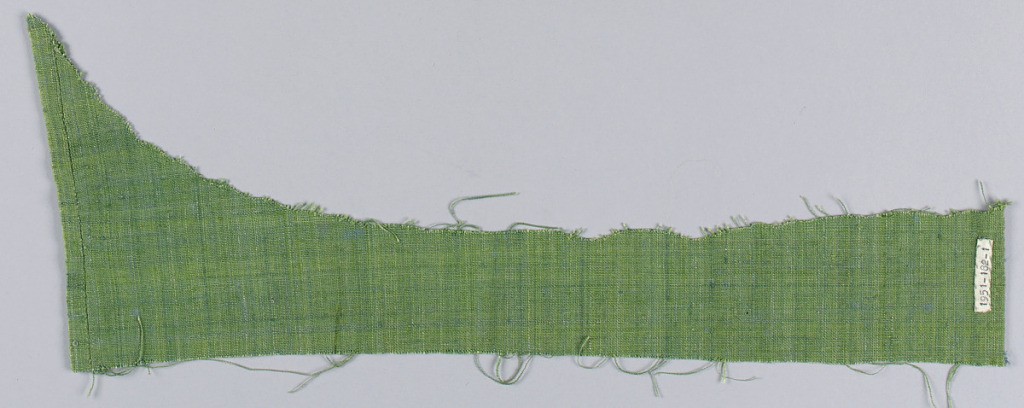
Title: Textile
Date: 18th–19th century
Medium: raw silk Technique: plain weave; Z-twist warp and weft
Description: Small piece of firmly woven cloth in shades of green that vary from blue-green to yellow-green. Slubs and variations in the yarn thickness.